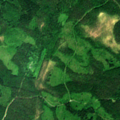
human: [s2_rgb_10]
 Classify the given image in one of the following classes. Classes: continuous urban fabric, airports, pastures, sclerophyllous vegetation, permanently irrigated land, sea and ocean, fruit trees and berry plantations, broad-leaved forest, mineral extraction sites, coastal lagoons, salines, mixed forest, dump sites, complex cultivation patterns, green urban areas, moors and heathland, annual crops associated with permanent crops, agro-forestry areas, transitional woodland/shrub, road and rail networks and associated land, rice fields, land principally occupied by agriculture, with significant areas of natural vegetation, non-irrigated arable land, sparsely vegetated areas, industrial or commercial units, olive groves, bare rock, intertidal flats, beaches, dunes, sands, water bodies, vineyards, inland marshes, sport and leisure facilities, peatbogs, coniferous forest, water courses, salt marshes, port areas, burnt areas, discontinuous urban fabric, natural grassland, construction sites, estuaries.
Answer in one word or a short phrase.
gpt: coniferous forest, mixed forest